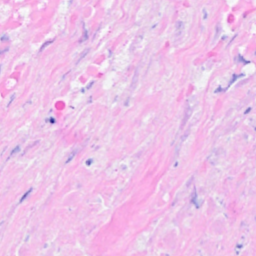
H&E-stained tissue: Breast